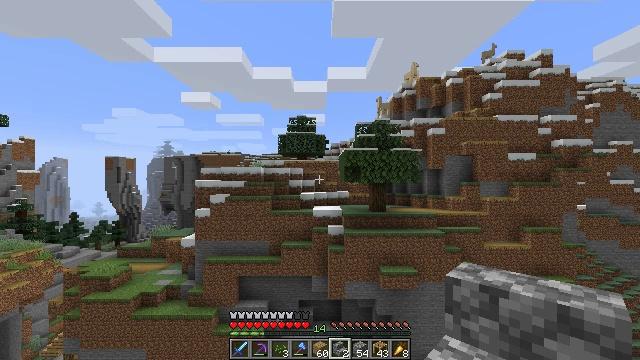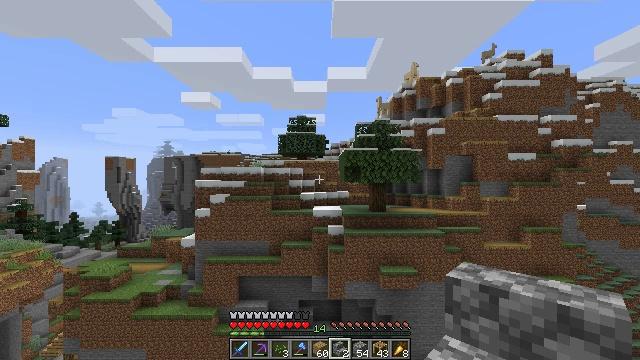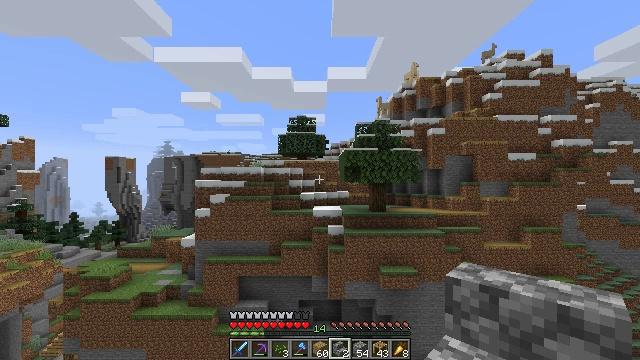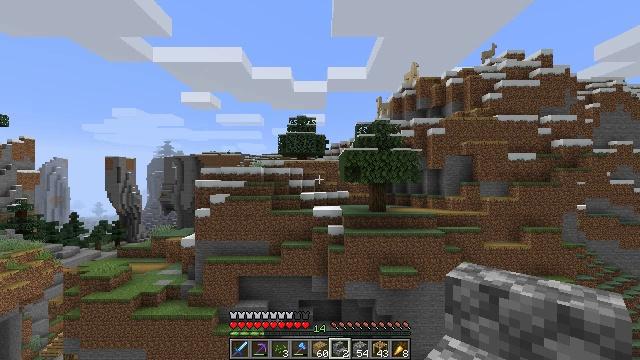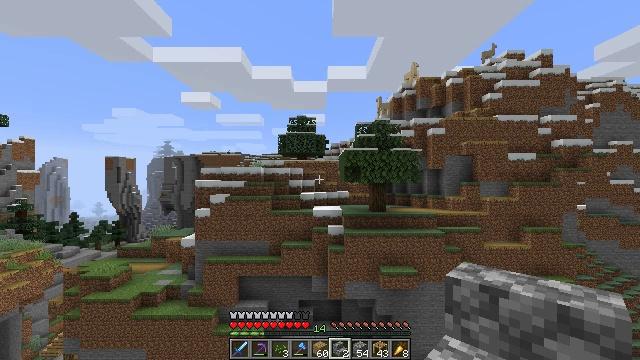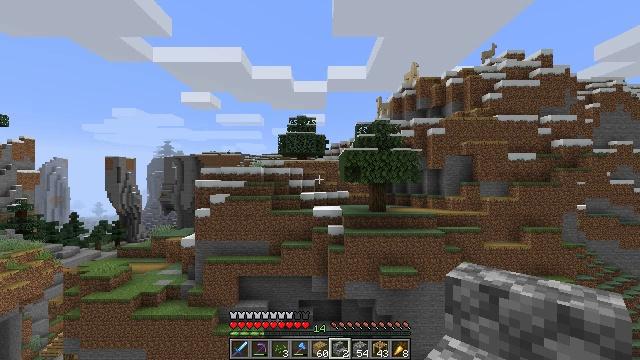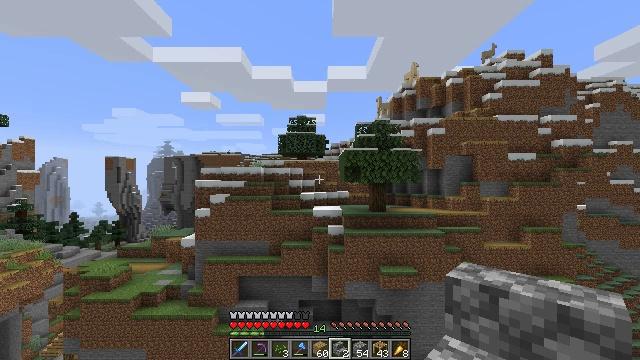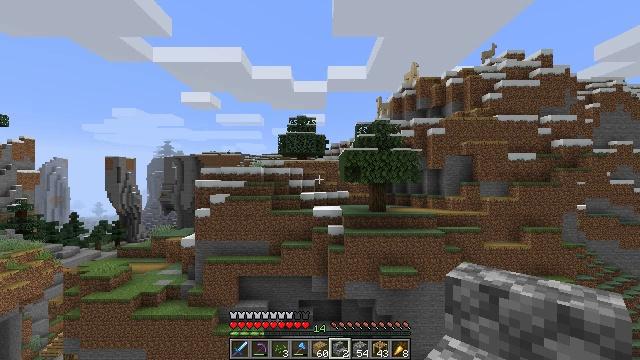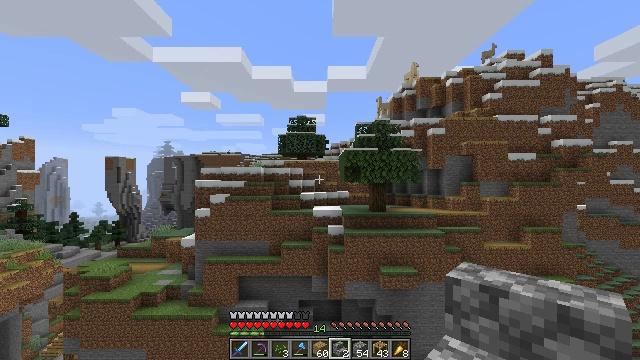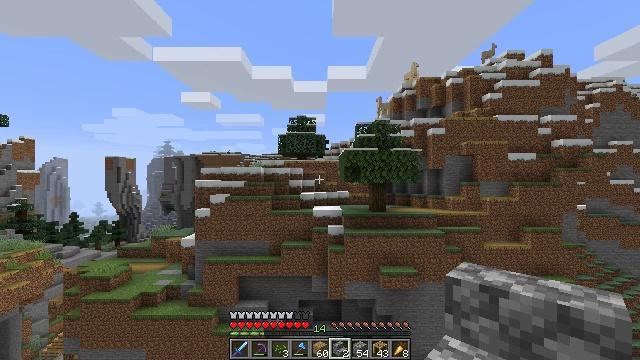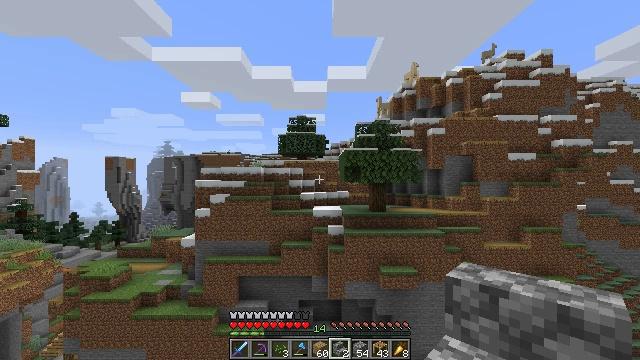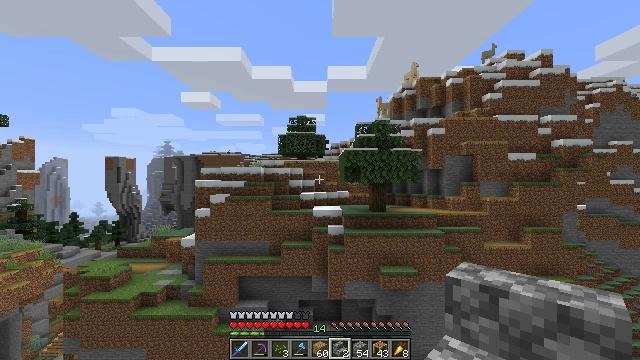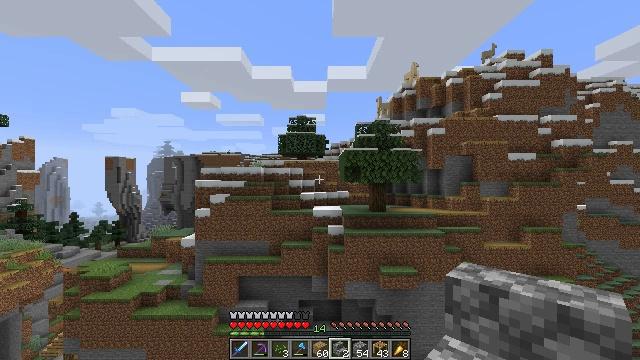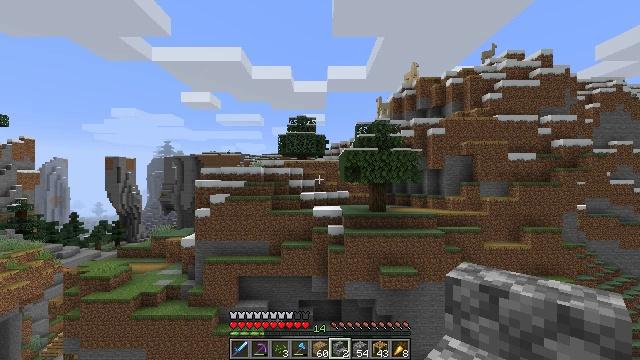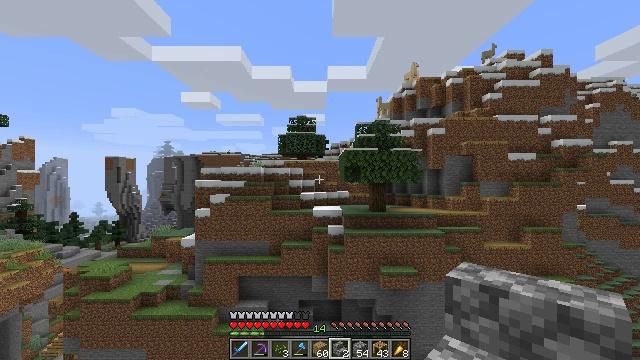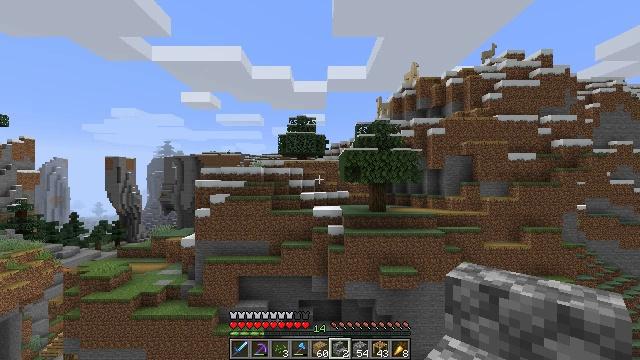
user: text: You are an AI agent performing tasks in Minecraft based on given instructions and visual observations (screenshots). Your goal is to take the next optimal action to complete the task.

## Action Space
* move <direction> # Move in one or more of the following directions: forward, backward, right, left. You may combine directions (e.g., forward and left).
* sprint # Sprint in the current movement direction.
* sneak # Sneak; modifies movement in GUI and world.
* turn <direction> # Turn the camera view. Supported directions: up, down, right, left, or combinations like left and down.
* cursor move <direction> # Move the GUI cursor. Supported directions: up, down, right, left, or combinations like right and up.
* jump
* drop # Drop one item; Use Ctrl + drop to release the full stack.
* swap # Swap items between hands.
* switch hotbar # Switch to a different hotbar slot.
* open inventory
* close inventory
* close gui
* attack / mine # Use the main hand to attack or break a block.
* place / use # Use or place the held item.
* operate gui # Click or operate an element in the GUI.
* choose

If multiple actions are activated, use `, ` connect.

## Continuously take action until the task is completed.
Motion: motion action
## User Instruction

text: Retrieve scaffolding from a build site.
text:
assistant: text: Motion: no_op
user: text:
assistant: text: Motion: no_op
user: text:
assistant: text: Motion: no_op
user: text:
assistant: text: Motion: no_op
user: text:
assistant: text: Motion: no_op
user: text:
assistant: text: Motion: no_op
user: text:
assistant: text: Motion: no_op
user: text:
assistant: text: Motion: no_op
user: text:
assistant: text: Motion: no_op
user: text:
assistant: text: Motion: no_op
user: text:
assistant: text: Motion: no_op
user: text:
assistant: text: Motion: no_op
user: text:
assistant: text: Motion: no_op
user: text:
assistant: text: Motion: no_op
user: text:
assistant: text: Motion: no_op
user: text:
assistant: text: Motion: no_op
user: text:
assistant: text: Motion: no_op
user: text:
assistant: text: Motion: no_op
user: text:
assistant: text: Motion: no_op
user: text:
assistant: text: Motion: no_op
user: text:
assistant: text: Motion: no_op
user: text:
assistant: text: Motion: no_op
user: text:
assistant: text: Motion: no_op
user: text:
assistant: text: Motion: no_op
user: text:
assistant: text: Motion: no_op
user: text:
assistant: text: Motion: no_op
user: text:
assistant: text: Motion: no_op
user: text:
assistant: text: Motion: no_op
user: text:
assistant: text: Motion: no_op
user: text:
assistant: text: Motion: no_op